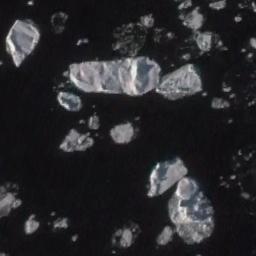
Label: sea_ice